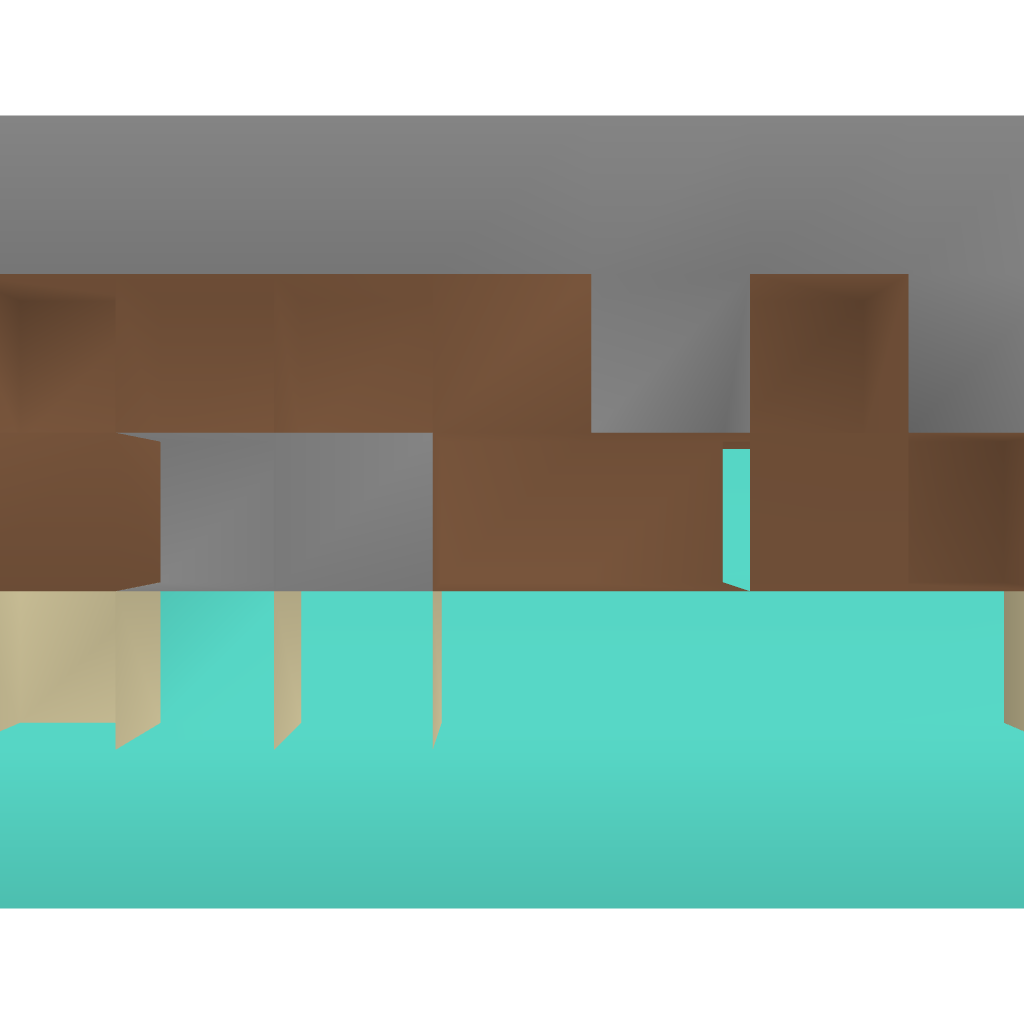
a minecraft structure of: Beacon